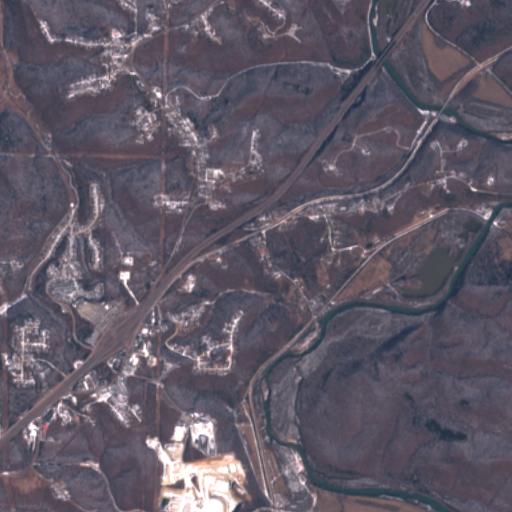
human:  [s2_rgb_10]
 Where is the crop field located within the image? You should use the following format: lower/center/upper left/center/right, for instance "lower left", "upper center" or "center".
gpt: The crop field is located in the upper right of the image.
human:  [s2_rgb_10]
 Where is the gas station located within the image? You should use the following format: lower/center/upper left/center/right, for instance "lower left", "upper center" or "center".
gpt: The gas station is located in the lower left of the image.
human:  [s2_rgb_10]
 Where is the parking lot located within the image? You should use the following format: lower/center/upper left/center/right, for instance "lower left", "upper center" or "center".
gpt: The parking lot is located in the lower left of the image.
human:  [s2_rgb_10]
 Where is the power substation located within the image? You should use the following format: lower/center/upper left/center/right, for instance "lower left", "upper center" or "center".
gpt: The power substation is located in the center left of the image.
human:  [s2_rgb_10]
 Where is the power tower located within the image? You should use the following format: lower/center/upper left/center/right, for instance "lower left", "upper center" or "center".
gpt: The power tower is located in the lower left of the image.
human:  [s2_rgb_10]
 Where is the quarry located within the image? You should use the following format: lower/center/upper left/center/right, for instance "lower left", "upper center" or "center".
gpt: There is no quarry in the image.